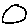
Label: circle